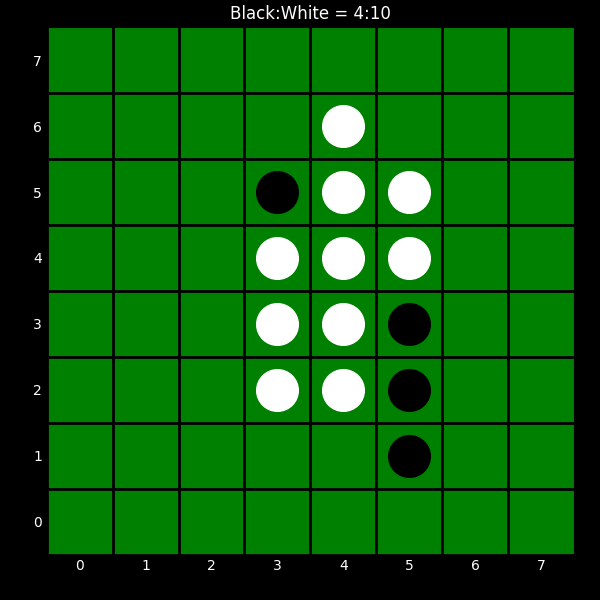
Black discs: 4
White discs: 10